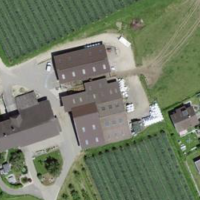
EUNIS habitat code: 55
Species observed at this site:
Plantago major